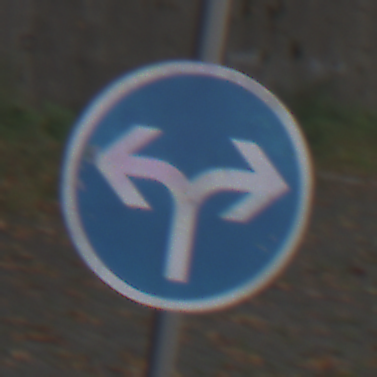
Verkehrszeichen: VorgeschriebeneFahrtrichtungRechtsOderLinks
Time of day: MorningAfternoon
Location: Outdoor (Suburban)
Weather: PartlyCloudy
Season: NotSpecified
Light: Natural